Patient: sex M, age 29
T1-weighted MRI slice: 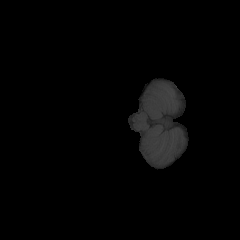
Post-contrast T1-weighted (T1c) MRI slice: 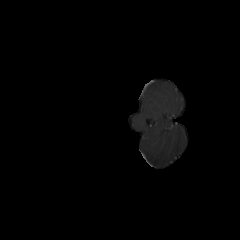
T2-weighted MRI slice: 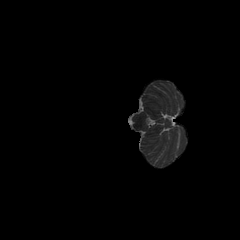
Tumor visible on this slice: no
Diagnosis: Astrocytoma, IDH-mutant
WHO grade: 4